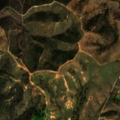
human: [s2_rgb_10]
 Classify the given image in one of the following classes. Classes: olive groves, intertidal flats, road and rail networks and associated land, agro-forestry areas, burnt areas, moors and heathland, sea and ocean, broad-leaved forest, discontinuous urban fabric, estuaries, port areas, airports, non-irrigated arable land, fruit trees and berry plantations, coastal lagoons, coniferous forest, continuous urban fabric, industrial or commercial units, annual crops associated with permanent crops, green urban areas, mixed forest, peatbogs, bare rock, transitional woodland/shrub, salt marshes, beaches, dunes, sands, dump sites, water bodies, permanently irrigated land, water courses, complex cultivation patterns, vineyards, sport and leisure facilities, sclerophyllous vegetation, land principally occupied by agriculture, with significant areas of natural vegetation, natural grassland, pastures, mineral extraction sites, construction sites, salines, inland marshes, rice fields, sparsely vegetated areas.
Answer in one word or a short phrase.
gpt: non-irrigated arable land, agro-forestry areas, broad-leaved forest, transitional woodland/shrub